Field crop: maize
Growth stage: 1
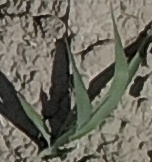
Species: sorghum